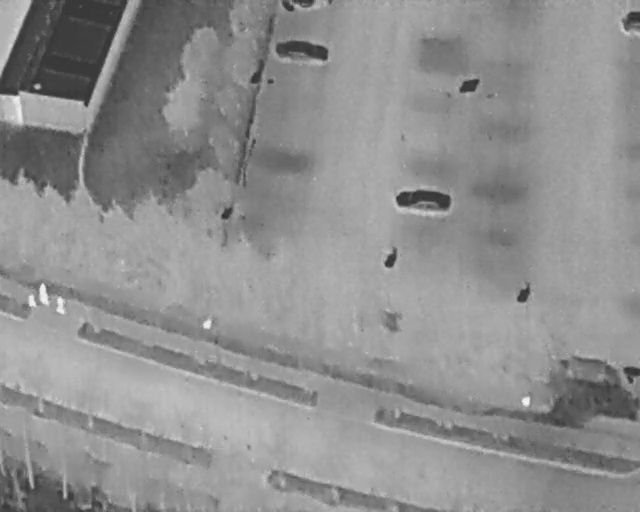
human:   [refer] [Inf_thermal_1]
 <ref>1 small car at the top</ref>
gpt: <box>[[46, -3, 48, 5, 2]]</box>